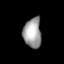
Tissue: lung
Cell type: Epithelial cells
Senescence score: 0.5821
Nuclear area (px): 523
Mean DAPI intensity: 159.436